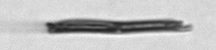
Label: fiber